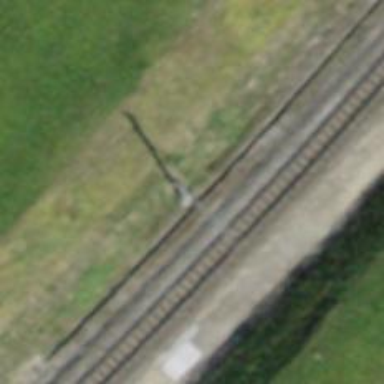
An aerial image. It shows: Power pole.